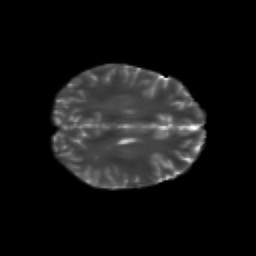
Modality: T2w
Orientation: axial
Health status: healthy
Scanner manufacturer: siemens
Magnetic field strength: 3 T
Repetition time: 10 s
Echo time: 0.092 s